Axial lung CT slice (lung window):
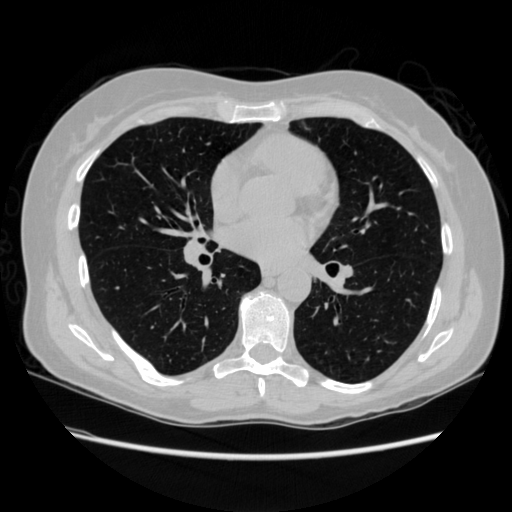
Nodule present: no